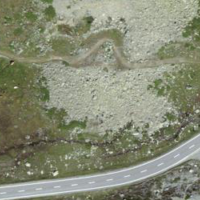
EUNIS habitat code: 26
Species observed at this site:
Kalmia procumbens
Rhododendron ferrugineum